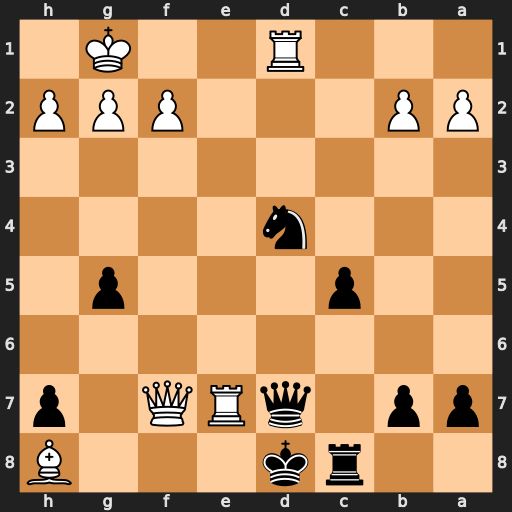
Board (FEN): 2rk3B/pp1qRQ1p/8/2p3p1/3n4/8/PP3PPP/3R2K1
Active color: b
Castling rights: -
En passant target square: -
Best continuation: Ne2+ Rxe2 Qxd1+ Re1 Qxe1#